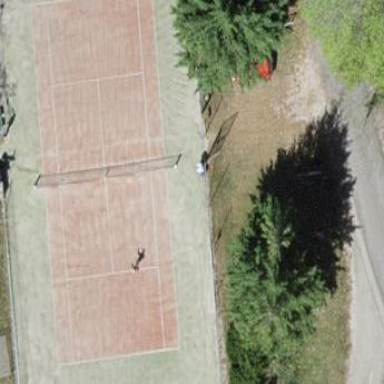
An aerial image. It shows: Tennis court on pitch.